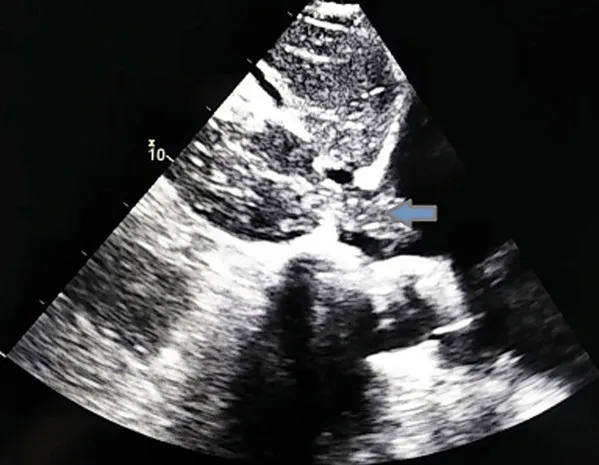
a thrombus originating from the inferior vena cava and protruding into the right atrium on a TTE subcostal view.
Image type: radiology (ultrasound)